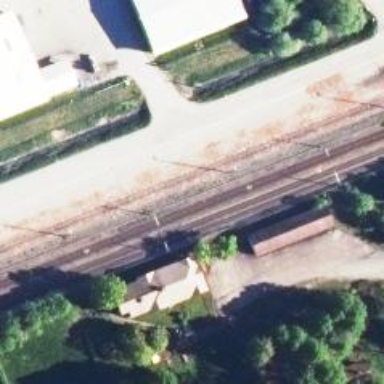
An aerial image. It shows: Railway yard.